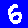
Digit: 6